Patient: sex M, age 80
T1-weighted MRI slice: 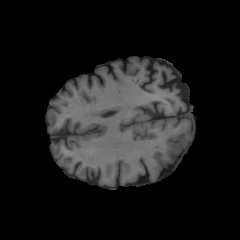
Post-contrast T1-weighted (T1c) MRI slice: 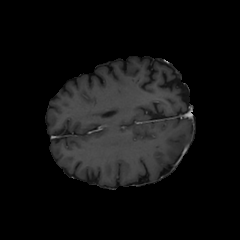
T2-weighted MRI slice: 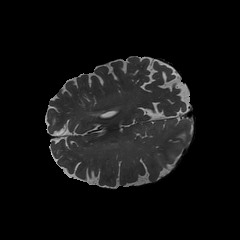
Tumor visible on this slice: yes
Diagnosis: Glioblastoma, IDH-wildtype
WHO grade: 4